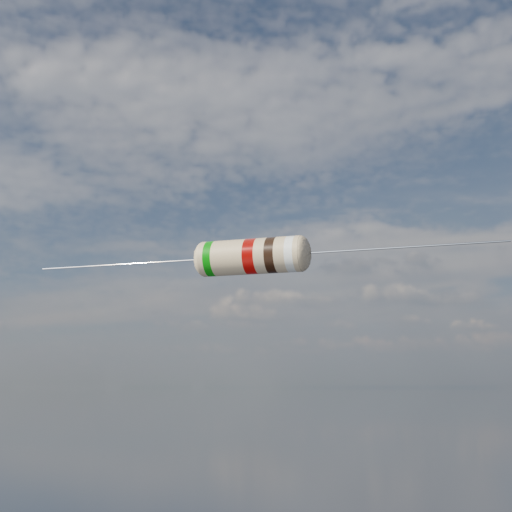
Resistor colour bands (in order): green, red, brown, white